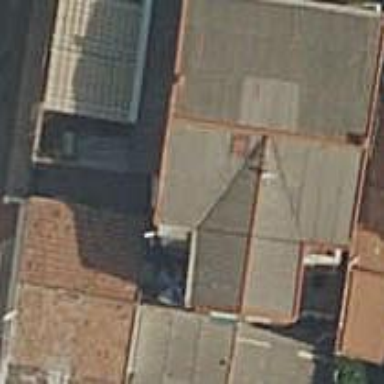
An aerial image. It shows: Dormitory building.